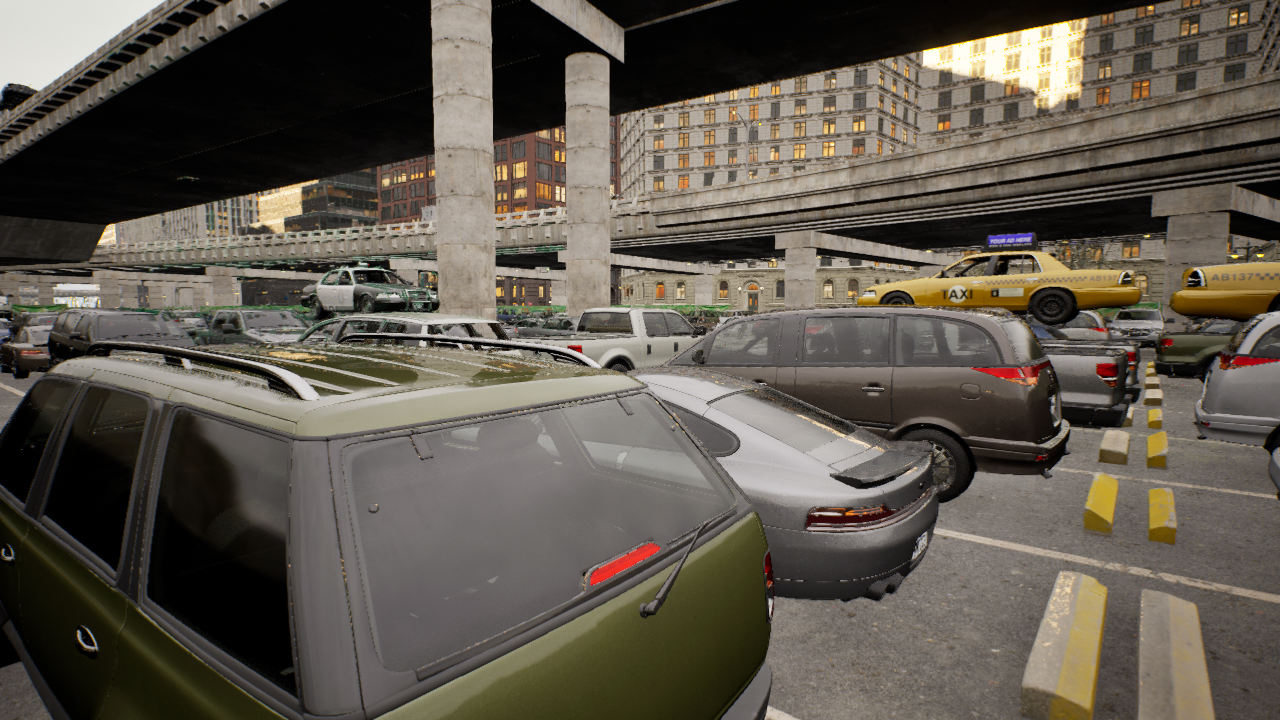
Venue: arterial
Lighting: golden hour
Vehicle rig: pickup